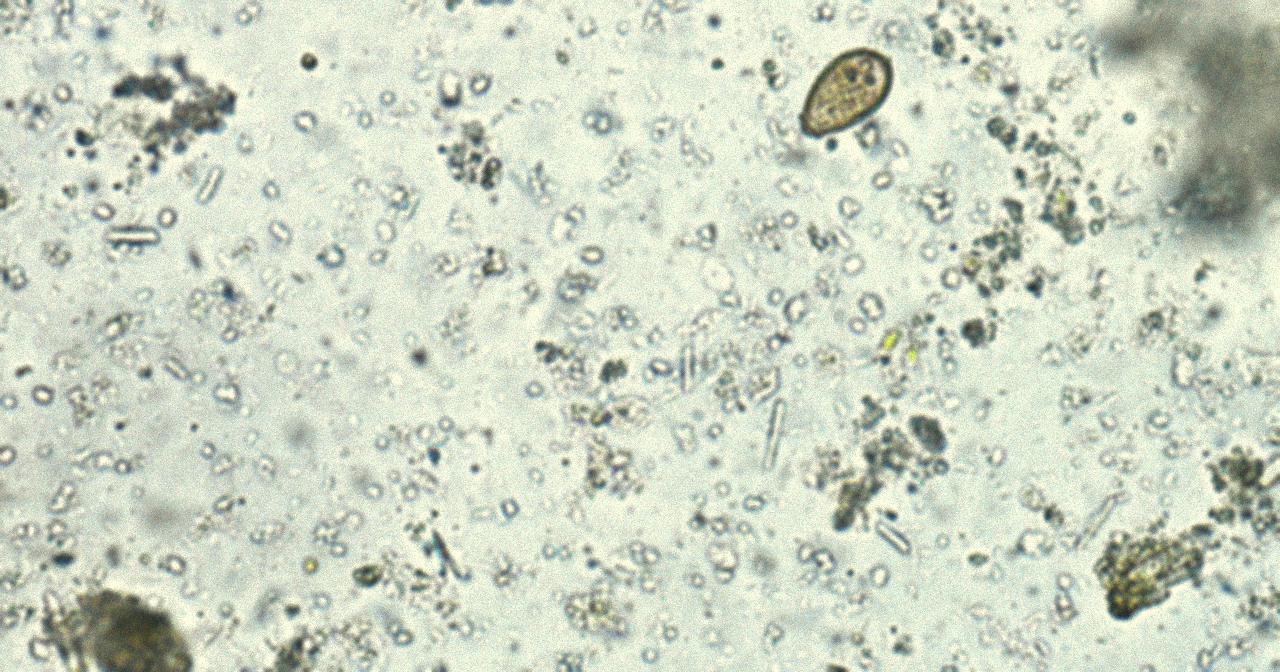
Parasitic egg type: Opisthorchis viverrine